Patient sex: F
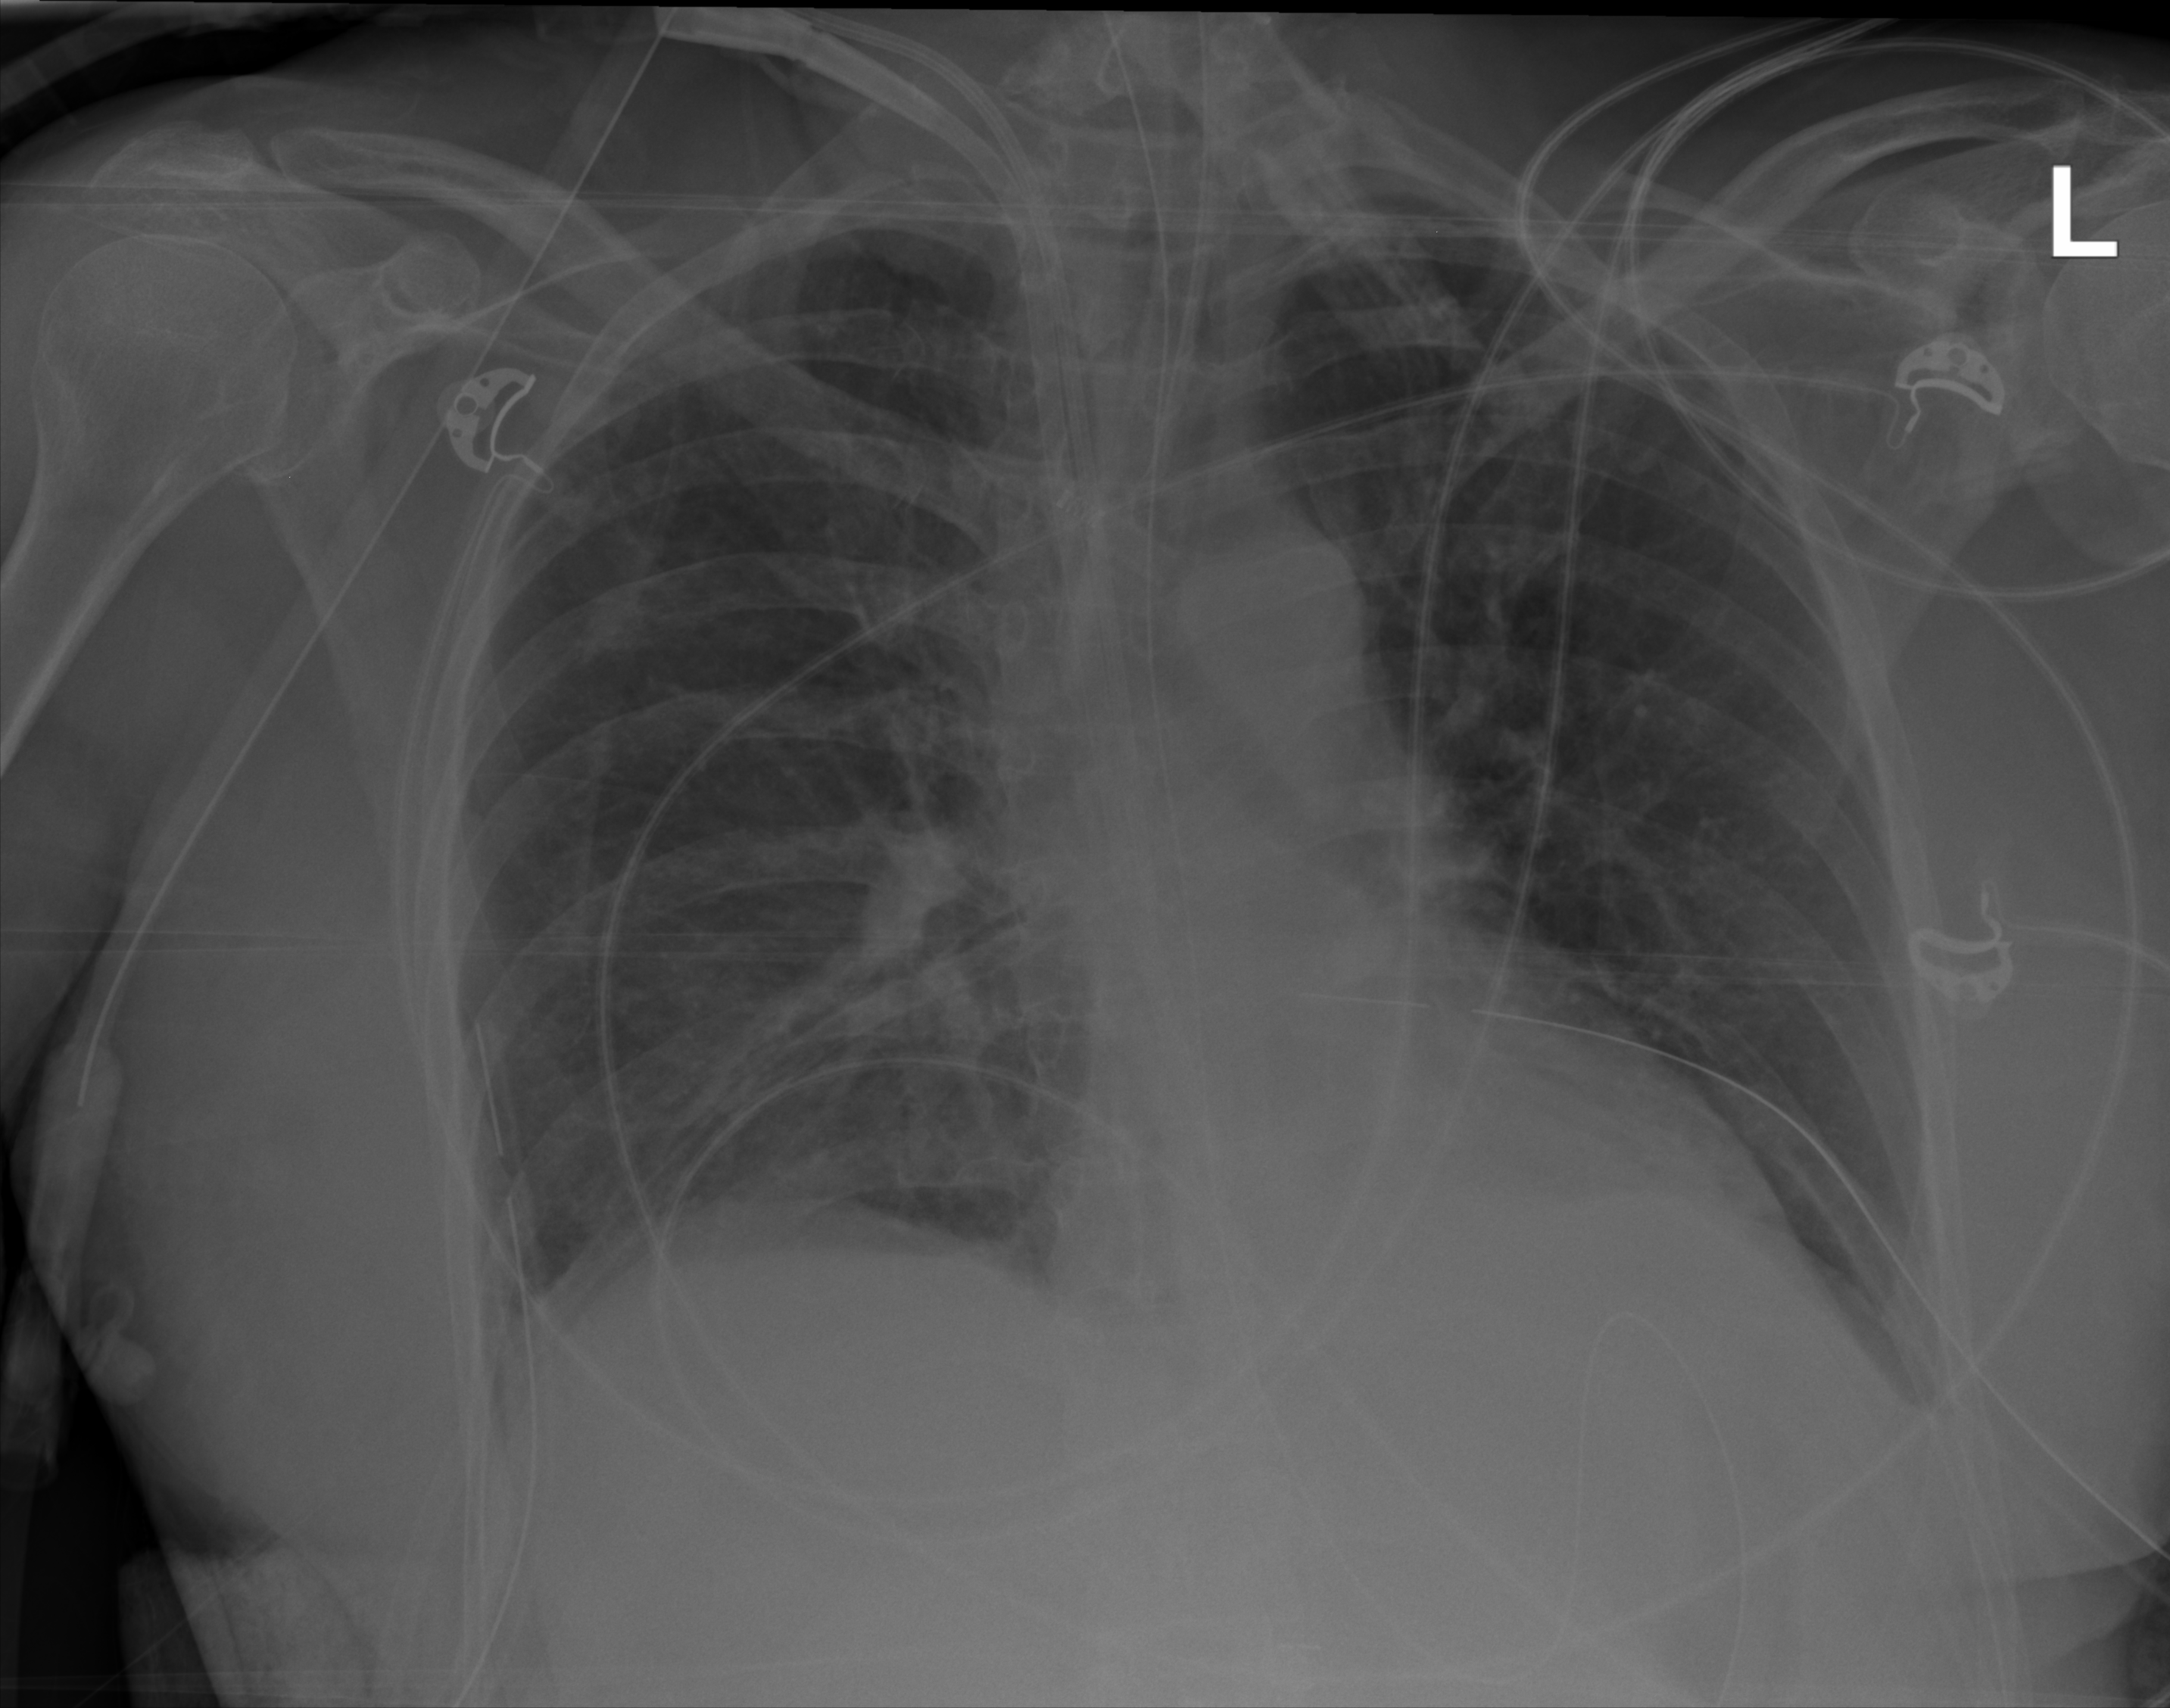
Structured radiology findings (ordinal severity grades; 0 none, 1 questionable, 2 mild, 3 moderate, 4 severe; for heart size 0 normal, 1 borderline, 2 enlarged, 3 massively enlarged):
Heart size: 1
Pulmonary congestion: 0
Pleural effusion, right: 0
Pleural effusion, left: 0
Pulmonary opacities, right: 0
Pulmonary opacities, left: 0
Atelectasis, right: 2
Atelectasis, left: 2